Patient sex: M
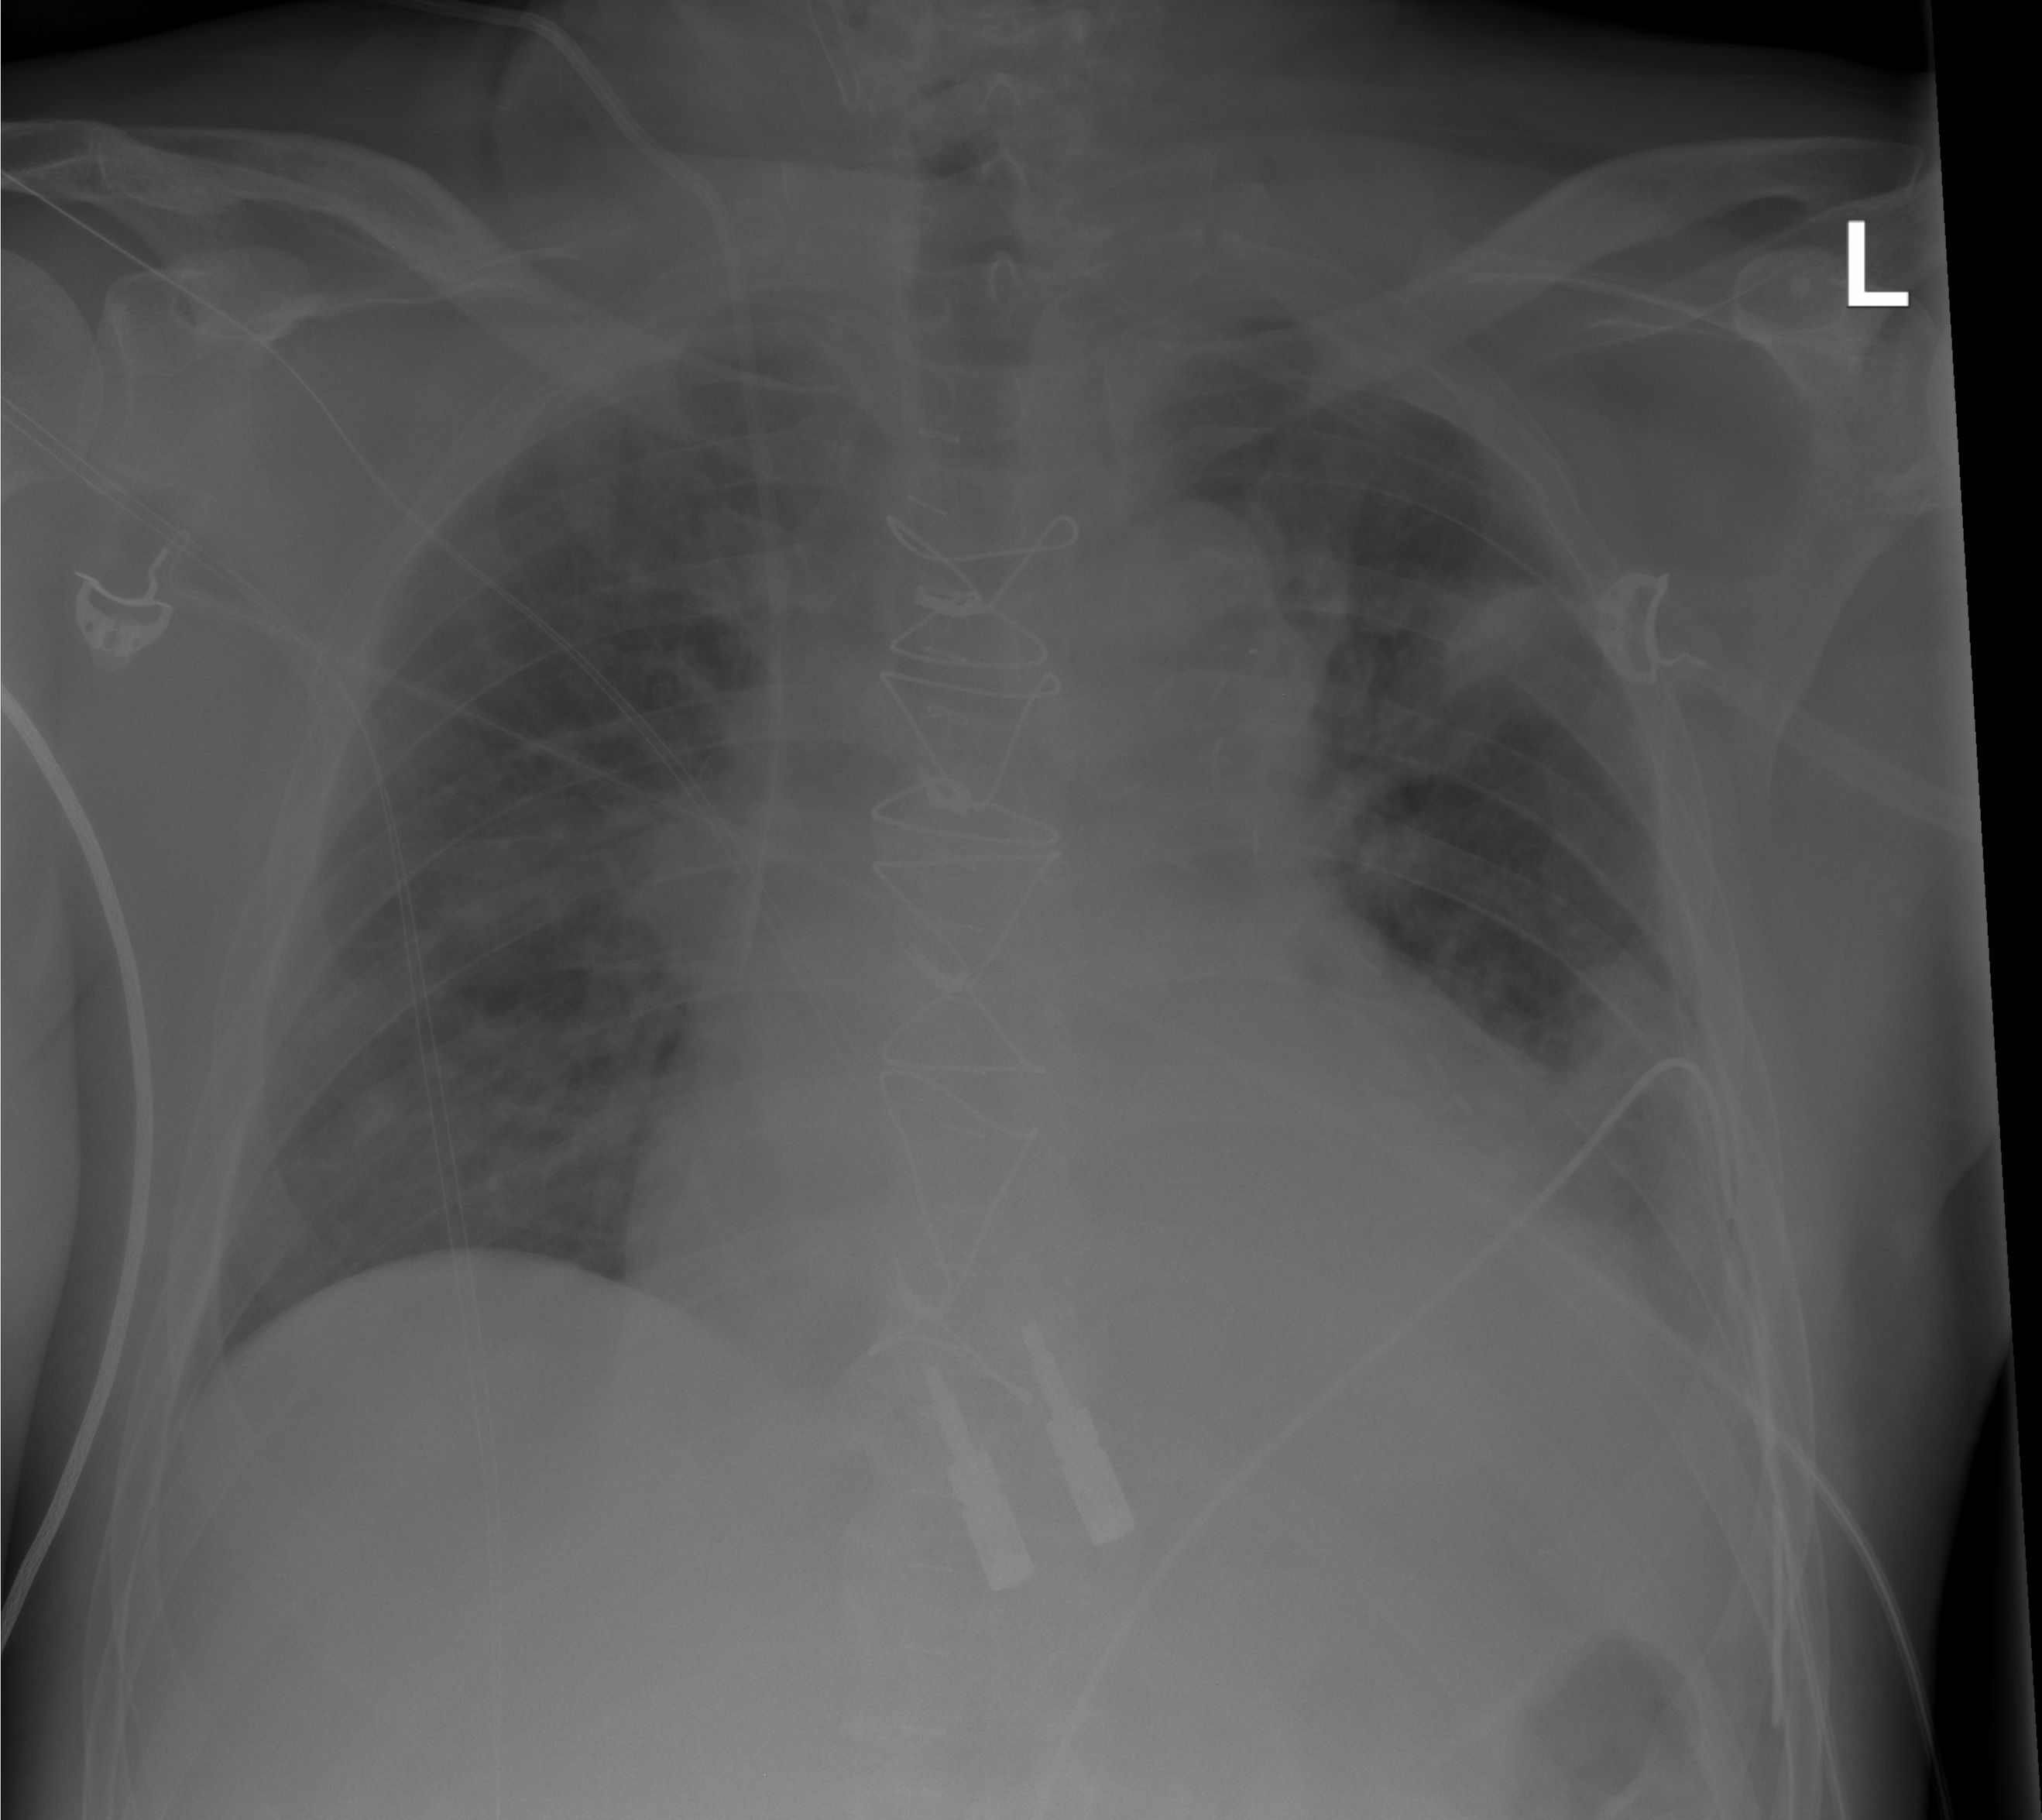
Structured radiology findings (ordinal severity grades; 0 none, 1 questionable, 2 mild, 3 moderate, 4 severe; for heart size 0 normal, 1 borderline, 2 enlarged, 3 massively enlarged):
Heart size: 2
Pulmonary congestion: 2
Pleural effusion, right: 0
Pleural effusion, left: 0
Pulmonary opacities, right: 0
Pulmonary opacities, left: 2
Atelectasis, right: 0
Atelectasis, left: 2